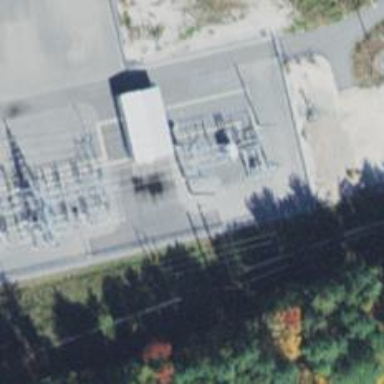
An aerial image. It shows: Power tower.